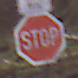
Verkehrszeichen: Stop
Zusatzzeichen oben: RichtungsangabeDurchPfeile9
Umgebung: Outdoor, Nature
Tageszeit: Midday
Wetter: Overcast
Licht: Natural
Jahreszeit: Autumn
Kontrast: LowContrast